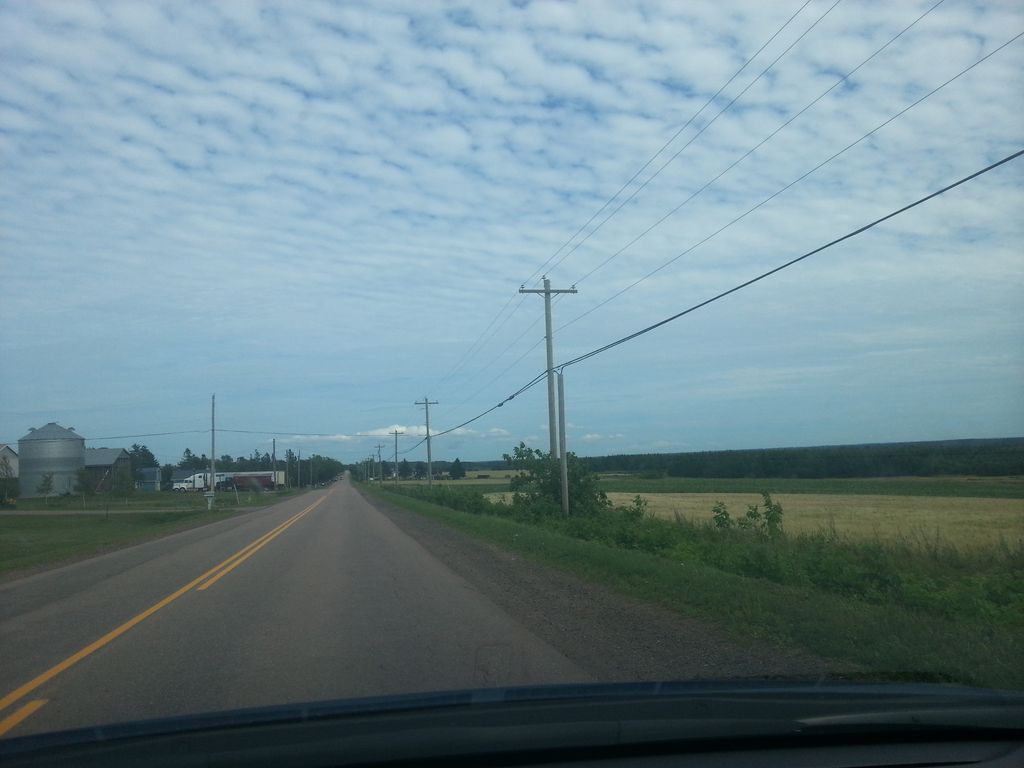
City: charlottetown